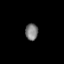
Tissue: lung
Cell type: Others
Senescence score: 0.2293
Nuclear area (px): 208
Mean DAPI intensity: 124.106